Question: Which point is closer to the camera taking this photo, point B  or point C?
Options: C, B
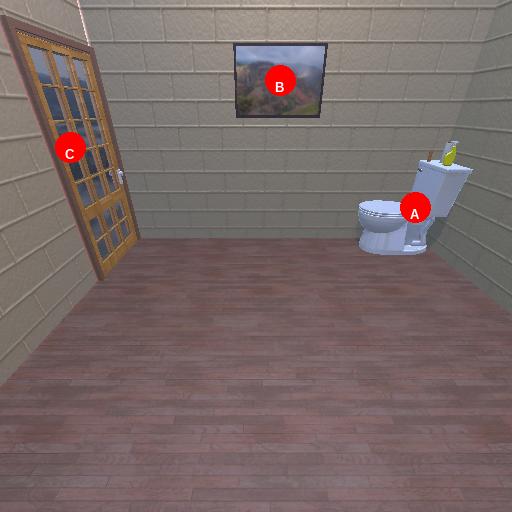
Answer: C